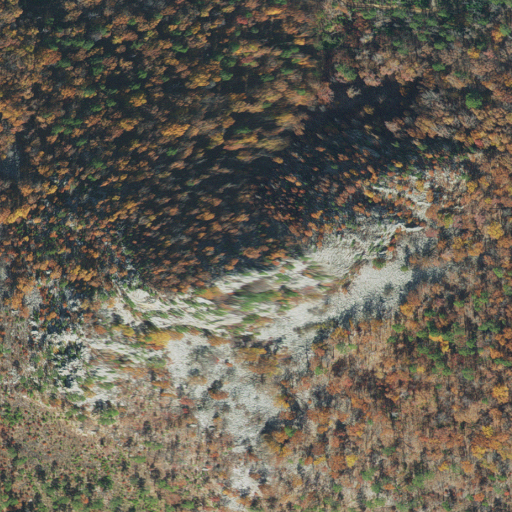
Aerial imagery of mountain in Arkansas named Forked Mountain containing deciduous forest, shrub, mixed forest, evergreen forest, and grassland